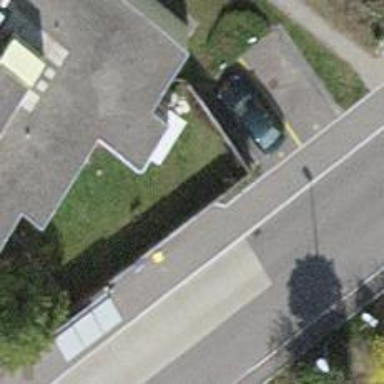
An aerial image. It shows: Post box.